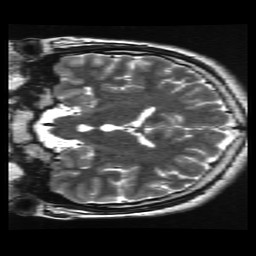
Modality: T2w
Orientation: coronal
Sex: male
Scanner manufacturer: ge
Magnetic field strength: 3 T
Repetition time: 5 s
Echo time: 0.1015 s